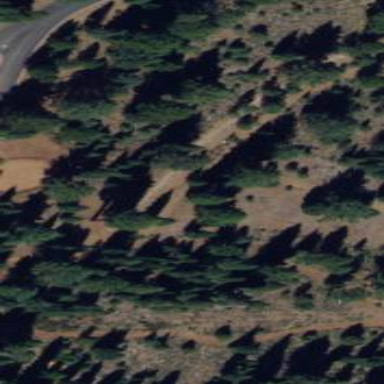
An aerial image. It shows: Greenfield woodland with evergreen needle-leaved trees.